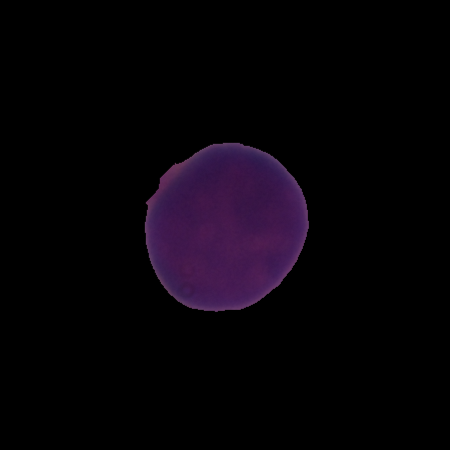
Label: healthy